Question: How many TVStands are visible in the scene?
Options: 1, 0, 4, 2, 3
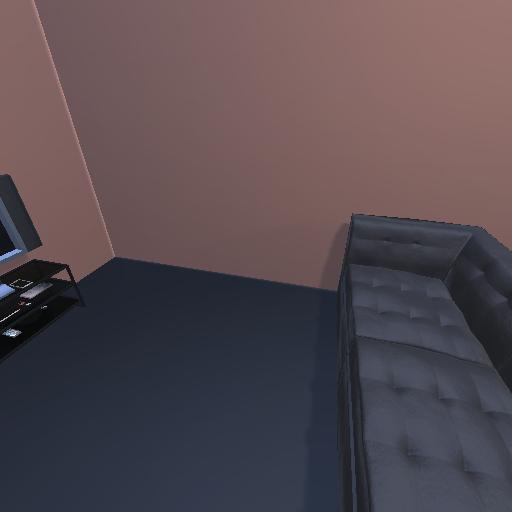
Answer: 1